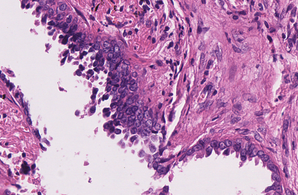
Tumor epithelial tissue: yes
Tumor-associated stroma tissue: yes
Normal tissue: no